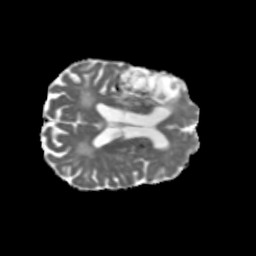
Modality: MD
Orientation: axial
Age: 75
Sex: male
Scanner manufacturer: siemens
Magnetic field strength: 3 T
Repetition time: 5.47 s
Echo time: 0.0854 s